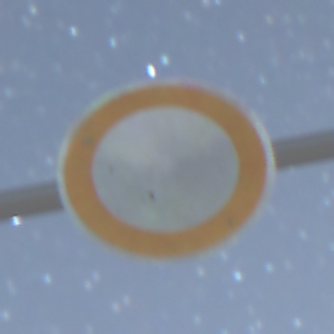
Verkehrszeichen: VerbotFahrzeugeAllerArt
Umgebung: Outdoor, Nature
Tageszeit: Night
Wetter: Clear
Licht: Natural
Jahreszeit: NotSpecified
Kontrast: HighContrast